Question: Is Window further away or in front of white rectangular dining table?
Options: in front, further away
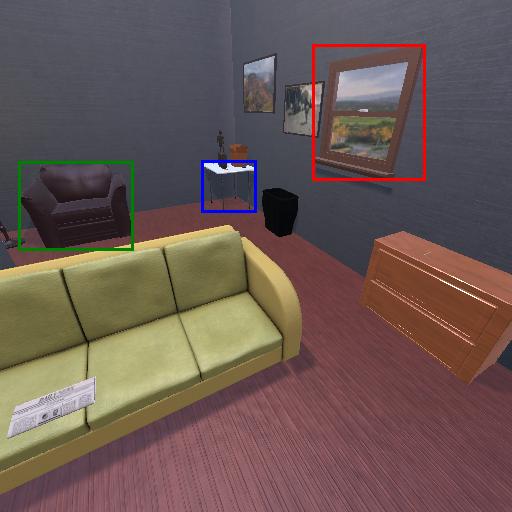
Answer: in front